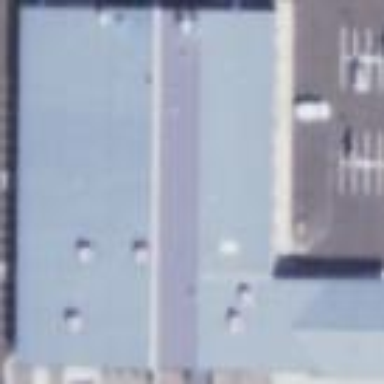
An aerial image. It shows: Building used as car repair shop.